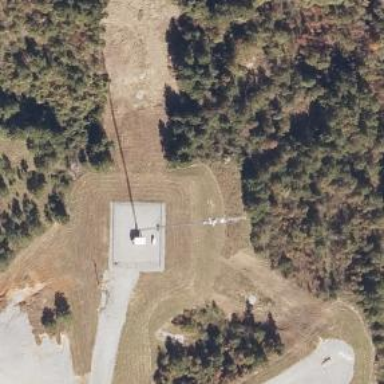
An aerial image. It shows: Man-made mast used for communication purposes.